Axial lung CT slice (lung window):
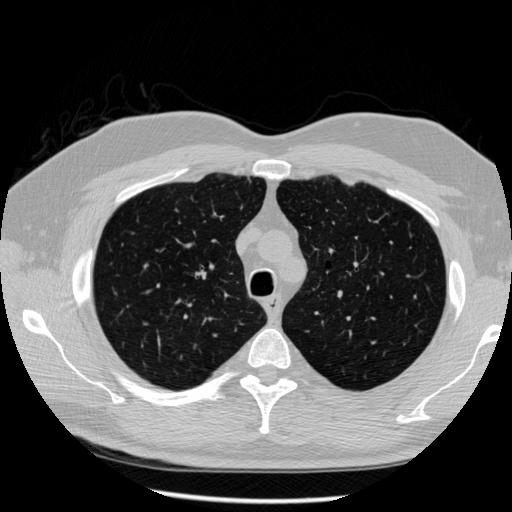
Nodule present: no